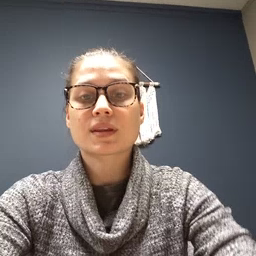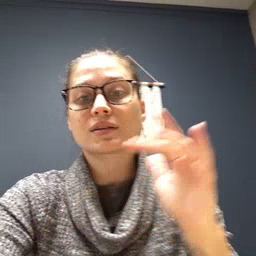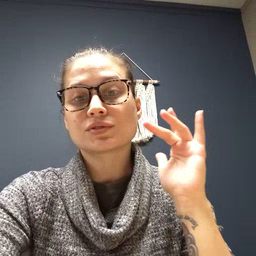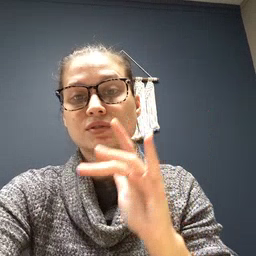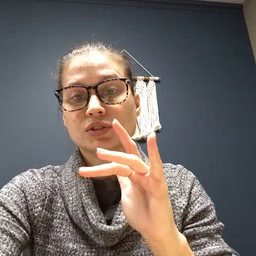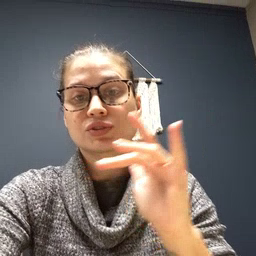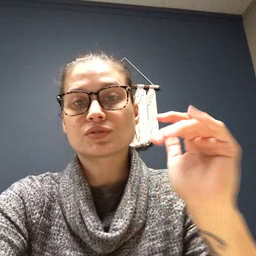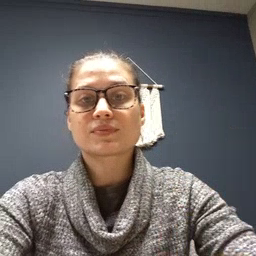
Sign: touch